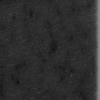
Label: not_dusty